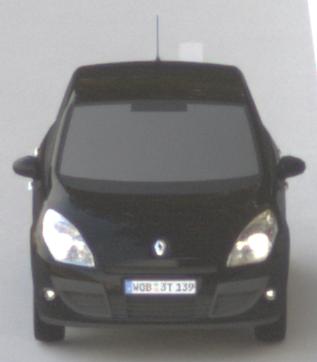
Make: Renault
Model: Scénic 1.6 16V 110
Detailed model: Scénic (III)
Model produced from: 2009/06
Model produced until: 2010/08
Doors: 5
Color: black
Road condition: dry road
Daytime: morning or afternoon
Contrast: medium contrast